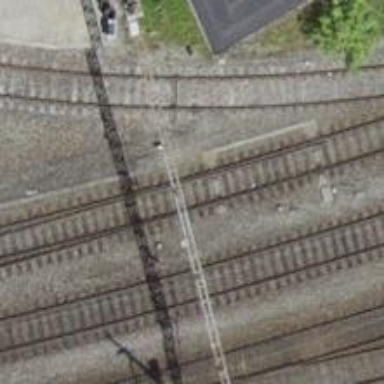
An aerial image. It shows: Railway switch.